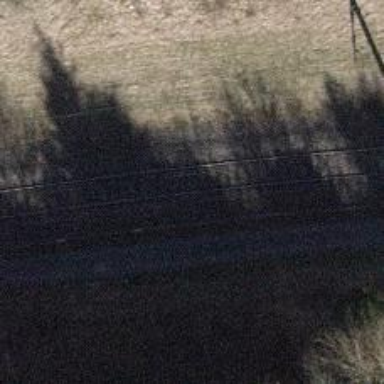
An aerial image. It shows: Single railway track with electrified contact line.